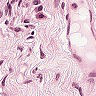
Metastatic tissue present: no